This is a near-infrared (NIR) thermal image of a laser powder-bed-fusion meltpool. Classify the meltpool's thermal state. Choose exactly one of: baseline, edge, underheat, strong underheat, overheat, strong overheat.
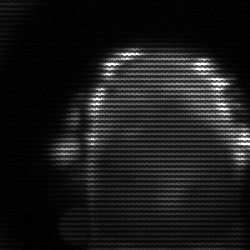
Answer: baseline